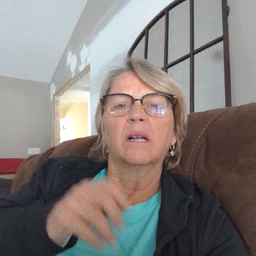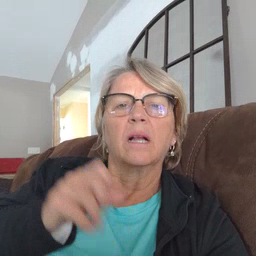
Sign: sad